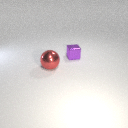
small purple metal cube to the right of large red metal sphere